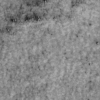
Label: not_dusty